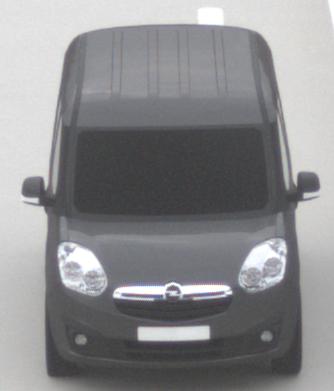
Make: Opel
Model: Combo Combi L1H1 1.4
Detailed model: Combo (D) Combi
Model produced from: 2012/01
Model produced until: 2013/11
Doors: 5
Color: gray
Road condition: dry road
Daytime: morning or afternoon
Contrast: low contrast